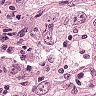
Metastatic tissue present: yes